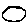
Label: hexagon